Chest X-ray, AP view. Patient: 20 years old, sex F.
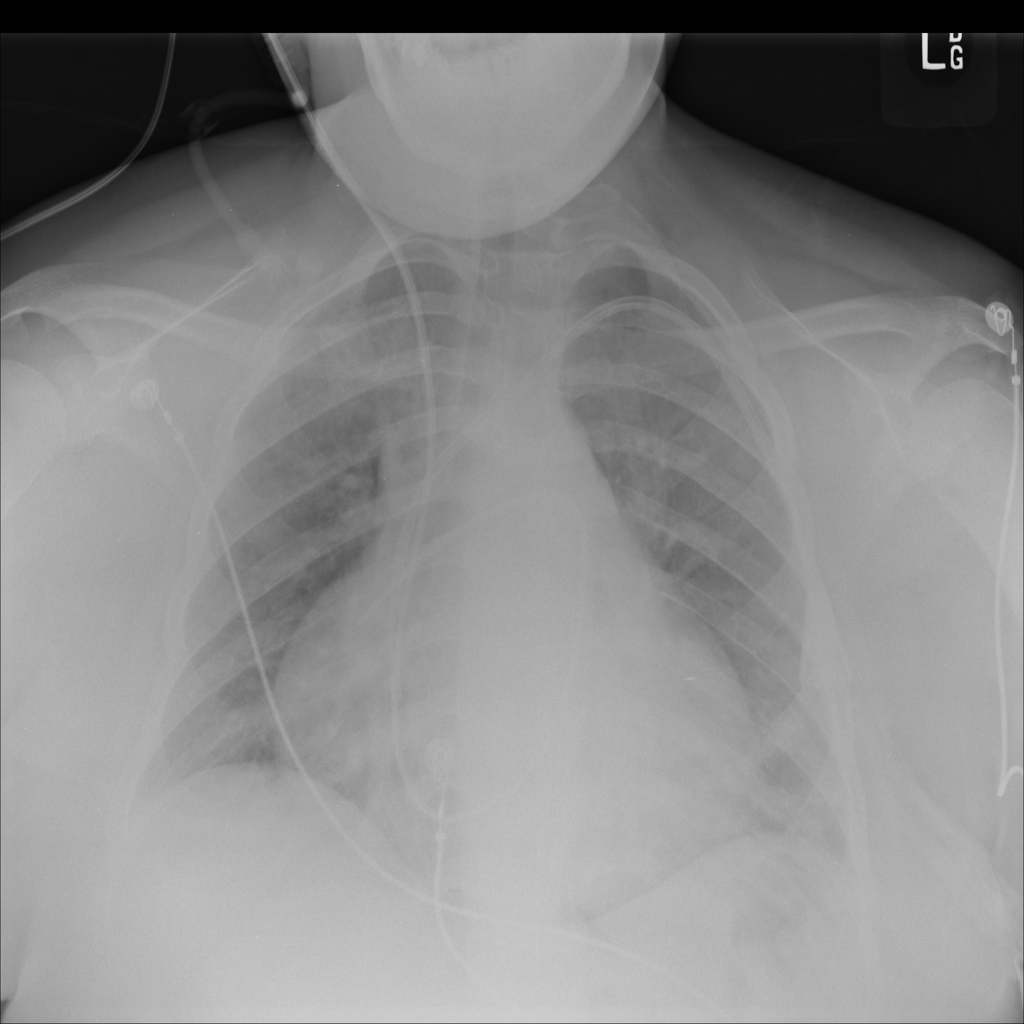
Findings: No Finding